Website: home-depot
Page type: customer-info-address
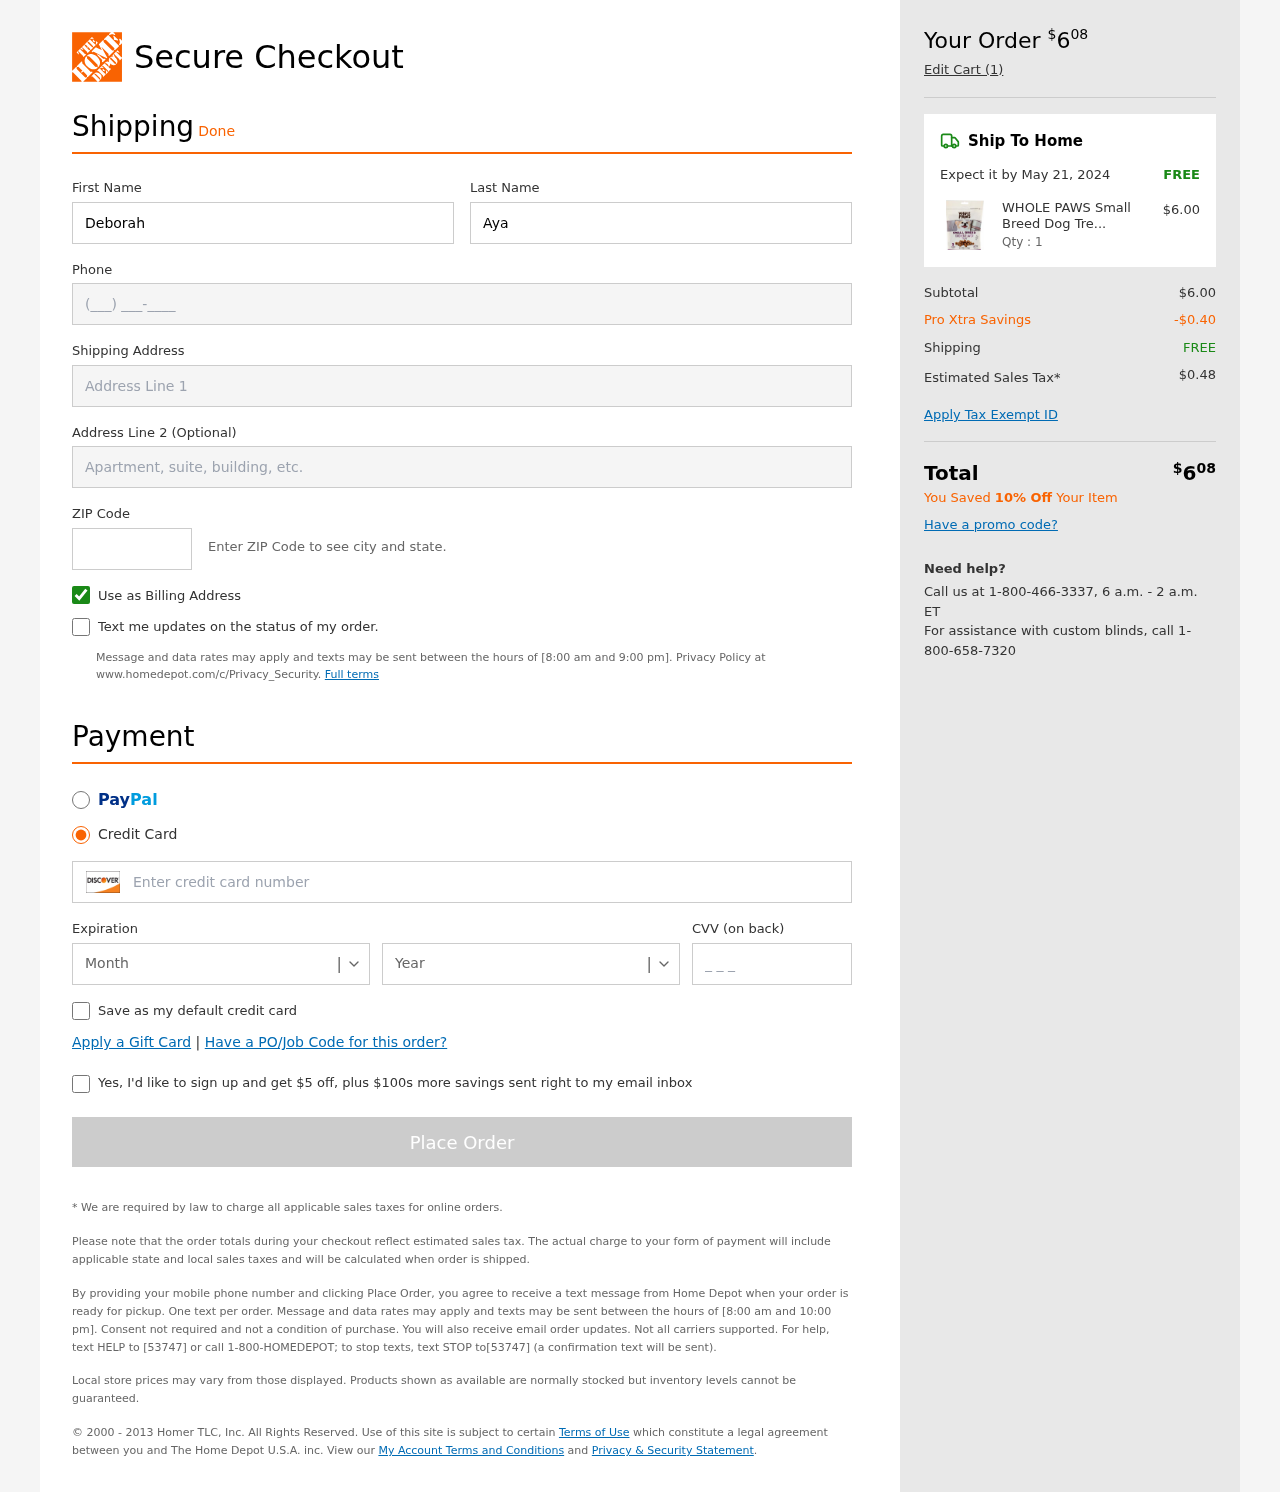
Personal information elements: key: PII_CARD_CVV
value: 209
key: PII_CARD_EXPIRY_MONTH
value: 02
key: PII_CARD_EXPIRY_YEAR
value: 26
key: PII_CARD_NUMBER
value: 6011 6749 5779 9998
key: PII_FIRSTNAME
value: Deborah
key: PII_LASTNAME
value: Ayala
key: PII_PHONE
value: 6043097571
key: PII_POSTCODE
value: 27043
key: PII_STREET
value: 47713 Alexandra Highway
Product elements: key: PRODUCT1_NAME
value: WHOLE PAWS Small Breed Dog Treat, 6 OZ
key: PRODUCT1_PRICE
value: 6
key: PRODUCT1_QUANTITY
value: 1
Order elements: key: ORDER_TOTAL
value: $608
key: ORDER_NUM_ITEMS
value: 1
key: ORDER_DELIVERY_DATE
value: May 21, 2024
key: ORDER_SHIPPING_COST
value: FREE
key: ORDER_SUBTOTAL
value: $6.00
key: ORDER_DISCOUNT
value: -$0.40
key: ORDER_SHIPPING_COST2
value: FREE
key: ORDER_TAX
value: $0.48
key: ORDER_TOTAL2
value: $608
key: ORDER_SAVINGS_MESSAGE
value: You Saved 10% Off Your Item